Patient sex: M
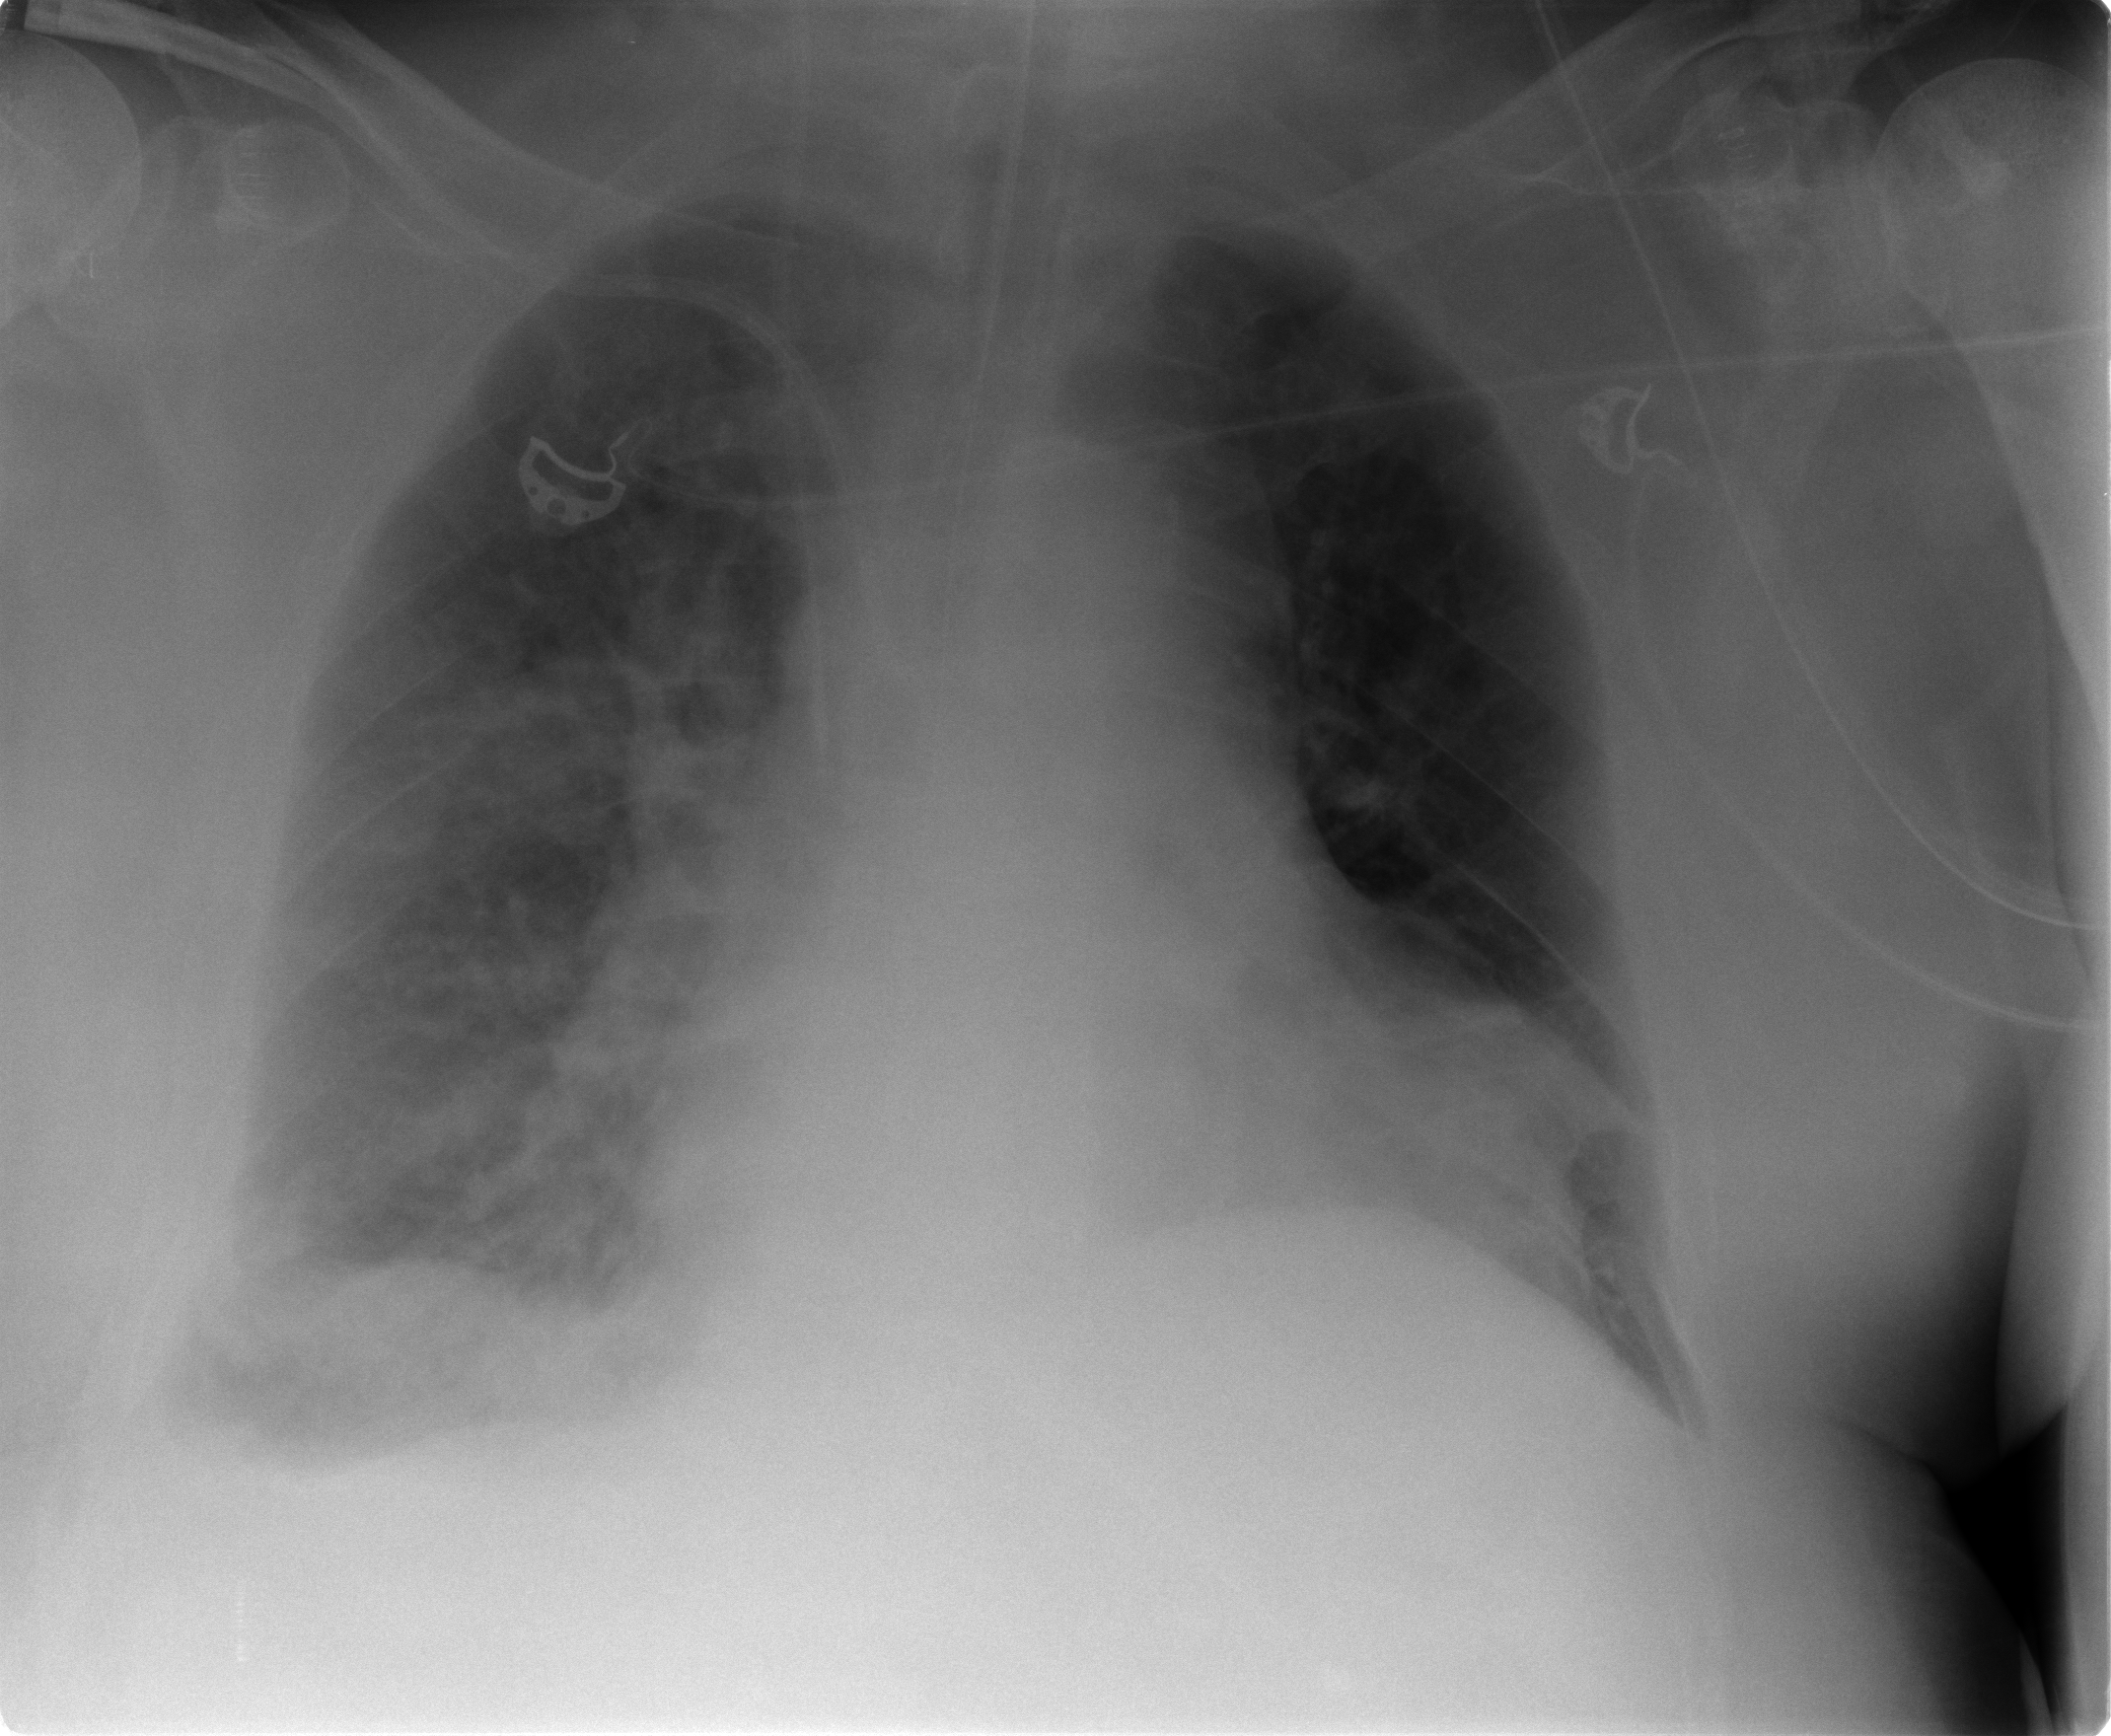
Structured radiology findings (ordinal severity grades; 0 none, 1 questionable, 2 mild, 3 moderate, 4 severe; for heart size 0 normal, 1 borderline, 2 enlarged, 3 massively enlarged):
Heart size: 2
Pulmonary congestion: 2
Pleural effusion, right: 3
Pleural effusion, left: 0
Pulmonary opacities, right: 4
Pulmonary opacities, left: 2
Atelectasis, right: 2
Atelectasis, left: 2